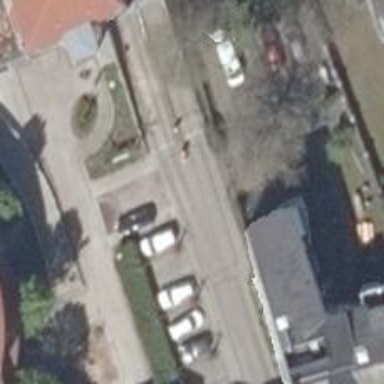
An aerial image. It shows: Driveway.